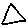
Label: triangle